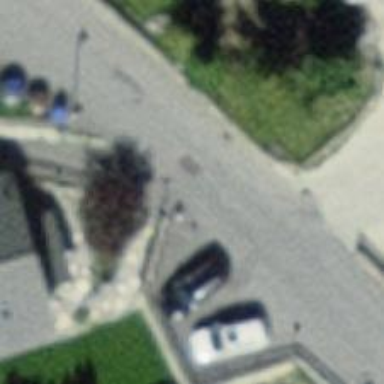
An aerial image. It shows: Pedestrian road.